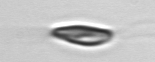
Label: Chrysochromulina